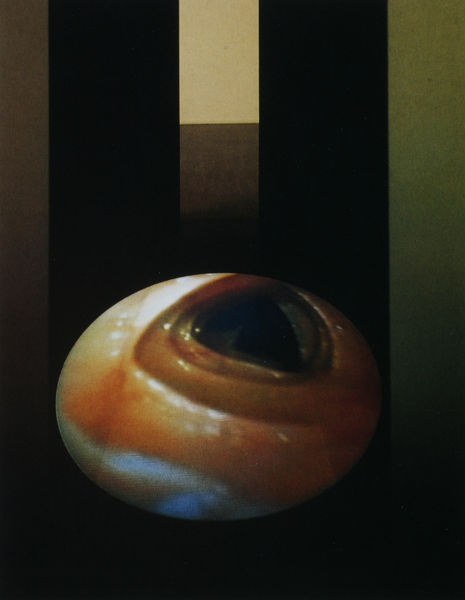
Titel: Corps étranger
Künstler: Mona Hatoum
Schlagwörter: blau, dunkel, gemälde, haut, körper, mann, schatten, weiß, aquarell, dreieck, gelb, grün, komposition, ocker, braun, fenster, frau, glas, grau, hell, hintergrund, licht, mund, orange, raum, schwarz, säulen, tür, türkis, vordergrund, ausblick, blick, rose, rot, beige, hochformat, malerei, wand, augen, schale, stein, horizont, spiegelung, auge, realismus, rosa, schön, oval, rund, keramik, krug, skulptur, düster, perspektive, moderne, abstrakt, creme, farben, fläche, flächen, modern, mauer, farbe, schichten, dunkelblau, detail, symmetrie, glanz, gestreift, streifen, balken, plastik, poliert, abstraktion, collage, surreal, surrealismus, abstrahiert, foto, fotografie, photographie, rechtecke, blut, durchblick, rechteck, geheimnis, schweben, dalí, form, grafisch, loch, hässlich, kugel, übergänge, kunst, pupille, kollage, kasten, photo, senkrecht, geometrisch, fisch, iris, sehnsucht, farbfoto, adern, rötlich, huhn, objekt, opal, brau, glasiert, geometrie, ader, gefüge, aufnahme, hohl, surrealistisch, vertikalen, fischauge, linse, vertikal, fiktion, guckloch, lid, gläzend, gegliedert, augapfel, achat, eklig, deformation, minimal art, o´keeffe, video, cremeweiss, glaskörper, iiihhh, jaspis, sehnsuch, speiseröhre, streif, videokunst, ekelhaft, fiktiv, ätzend, ei, striefen, aufapfel, einschluss